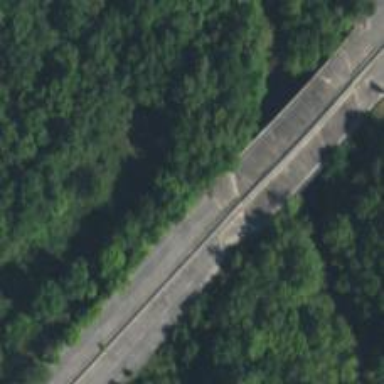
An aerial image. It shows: Bridge.